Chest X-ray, AP view. Patient: 70 years old, sex F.
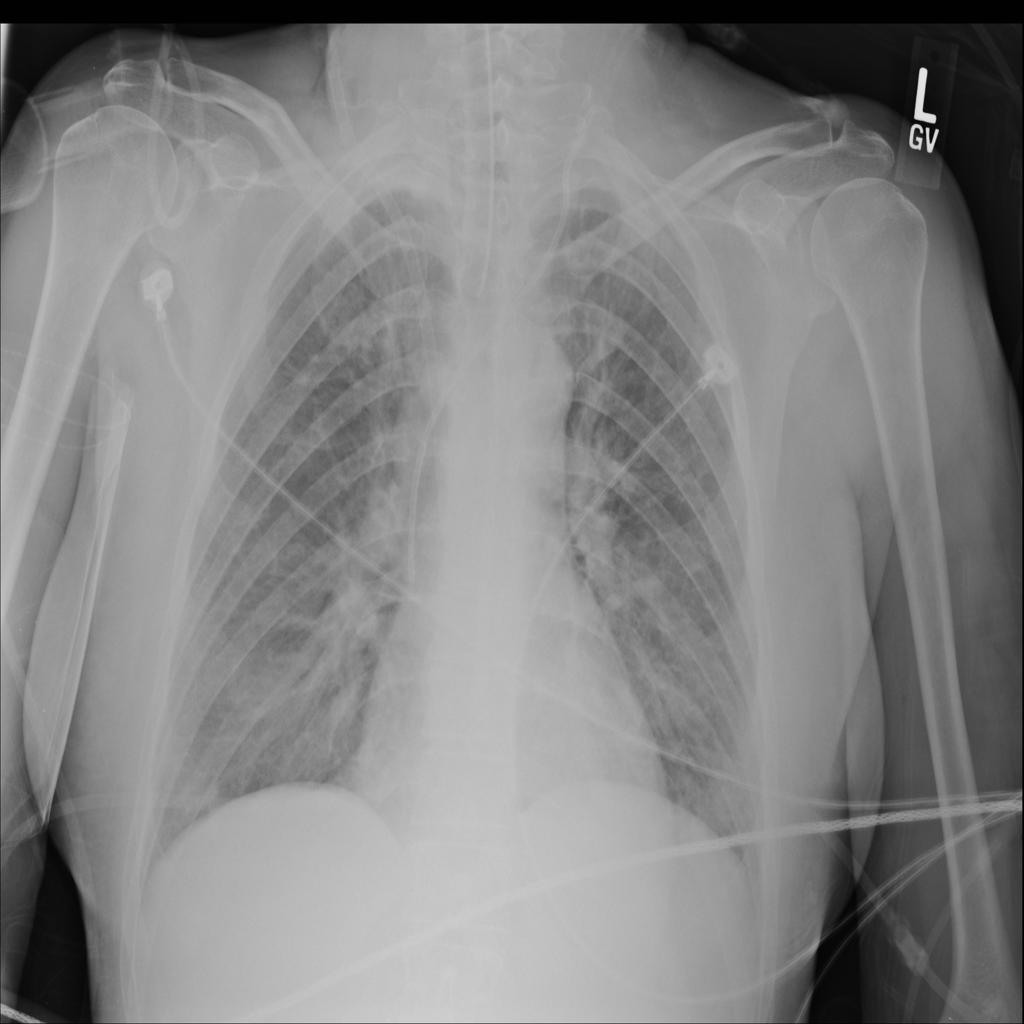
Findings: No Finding